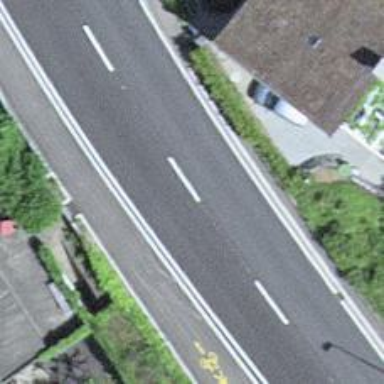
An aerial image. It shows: Asphalt road classified as primary highway.